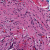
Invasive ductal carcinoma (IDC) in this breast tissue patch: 0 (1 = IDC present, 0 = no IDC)